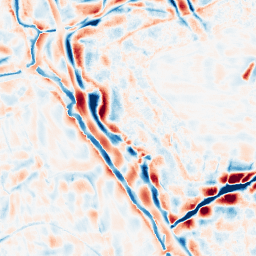
Category: wavelet
Decomposition family: wavelet_biorthogonal
Decomposition parameters: wavelet: bior4.4
level: 4
Upsampling method: sinc_hamming
Upsampling parameters: scale: 2
kernel_size: 16
Upsampling scale: 2